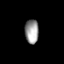
Tissue: prostate
Cell type: T cells
Senescence score: 0.3104
Nuclear area (px): 328
Mean DAPI intensity: 152.841